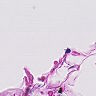
Metastatic tissue present: no